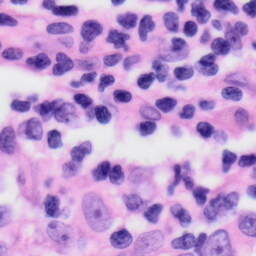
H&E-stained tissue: Skin